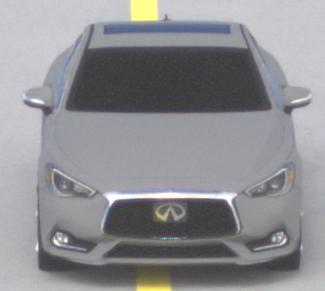
Make: Infiniti
Model: Q60 2.0t
Detailed model: Q60 (V37)
Model produced from: 2016/10
Model produced until: 2018/08
Doors: 2
Color: gray
Road condition: dry road
Daytime: midday
Contrast: medium contrast